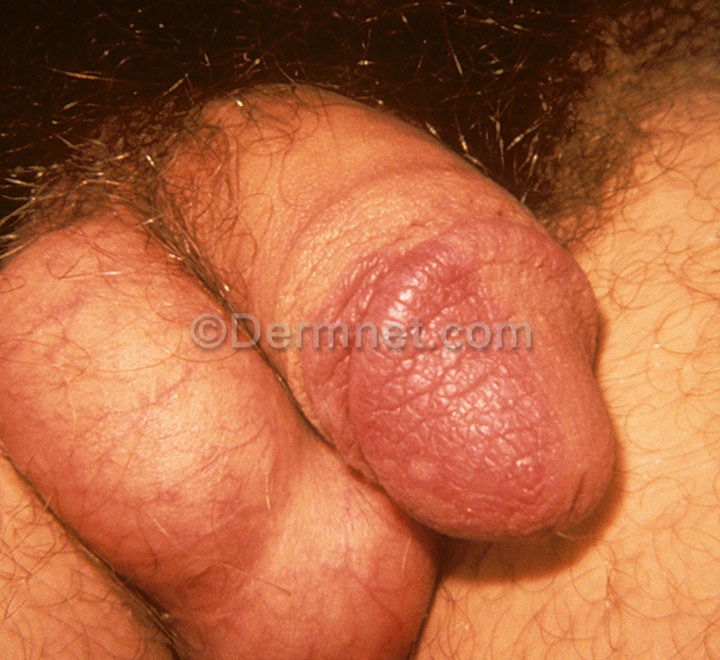
Disease: Psoriasis pictures Lichen Planus and related diseases